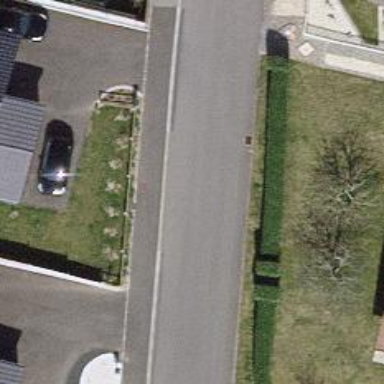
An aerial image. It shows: Sidewalk.